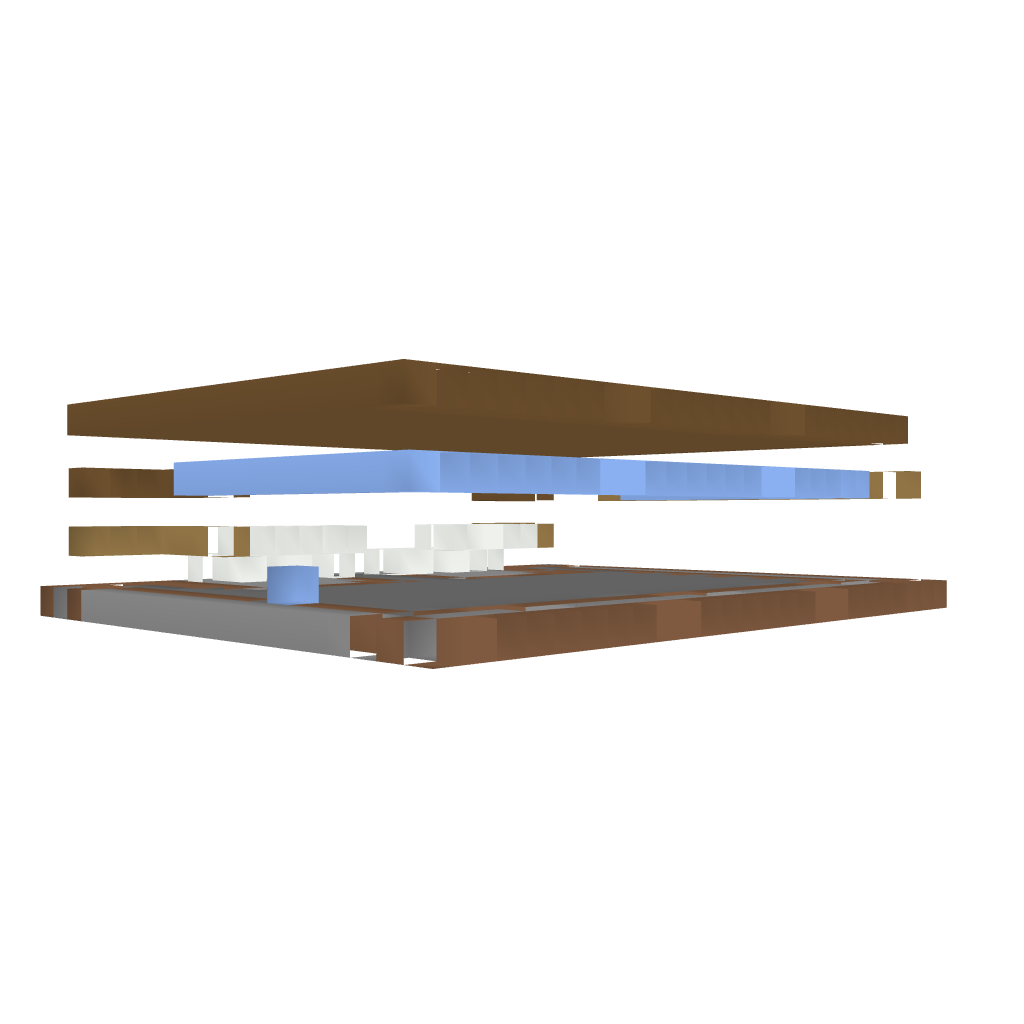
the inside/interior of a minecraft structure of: Small Modern House